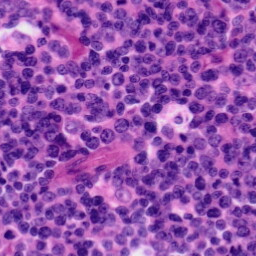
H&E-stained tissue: Tonsil